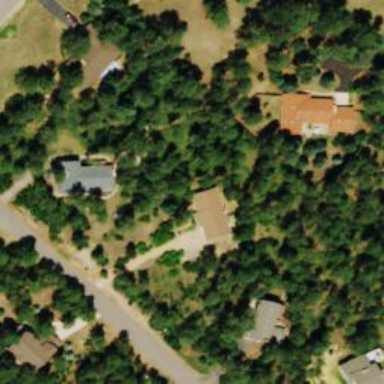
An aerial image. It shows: Driveway.